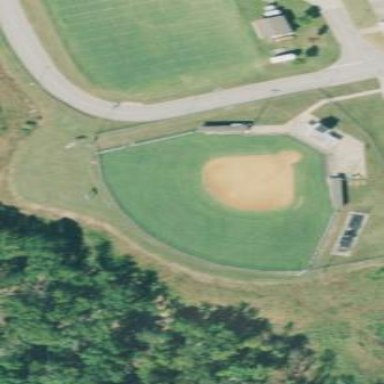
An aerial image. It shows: Softball pitch for leisure and sport activities.